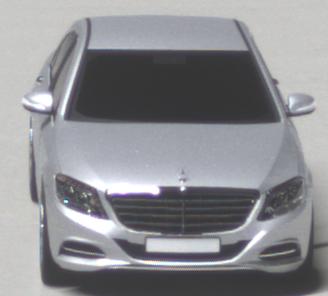
Make: Mercedes-Benz
Model: S 400 HYBRID
Detailed model: S-Class (222) Limousine
Model produced from: 2013/05
Model produced until: 2015/04
Doors: 4
Color: white
Road condition: wet road
Daytime: not specified
Contrast: high contrast